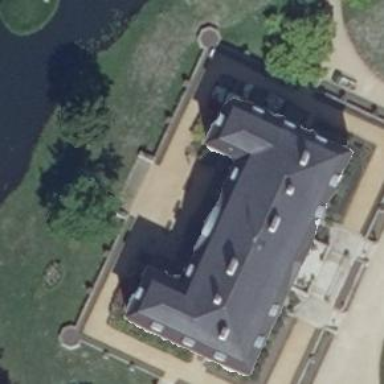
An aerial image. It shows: Historic castle museum building.